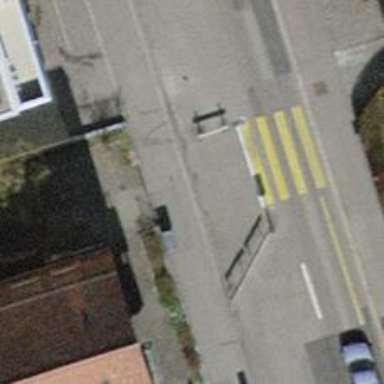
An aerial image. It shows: Kerb barrier.